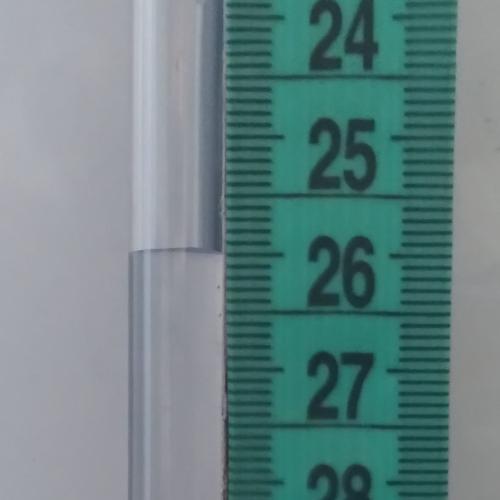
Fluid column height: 26.0 cm